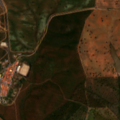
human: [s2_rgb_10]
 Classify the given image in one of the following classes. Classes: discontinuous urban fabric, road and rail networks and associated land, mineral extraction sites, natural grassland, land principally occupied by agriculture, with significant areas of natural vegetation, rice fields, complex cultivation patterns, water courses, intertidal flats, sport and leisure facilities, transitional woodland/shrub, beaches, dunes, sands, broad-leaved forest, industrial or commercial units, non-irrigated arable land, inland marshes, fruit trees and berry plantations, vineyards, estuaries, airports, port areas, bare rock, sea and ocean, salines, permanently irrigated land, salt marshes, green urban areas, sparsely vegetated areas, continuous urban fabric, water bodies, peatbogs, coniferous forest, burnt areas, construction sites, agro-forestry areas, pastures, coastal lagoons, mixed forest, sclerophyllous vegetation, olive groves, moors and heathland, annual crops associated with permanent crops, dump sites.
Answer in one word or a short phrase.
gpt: continuous urban fabric